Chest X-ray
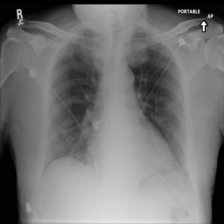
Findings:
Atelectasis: negative
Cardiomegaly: negative
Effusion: negative
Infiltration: negative
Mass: negative
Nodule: positive
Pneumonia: negative
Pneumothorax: negative
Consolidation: positive
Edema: negative
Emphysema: negative
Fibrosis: negative
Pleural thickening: negative
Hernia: negative